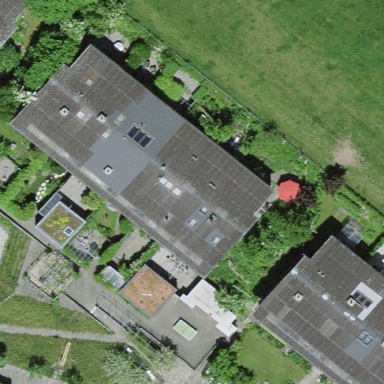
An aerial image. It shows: Residential building.